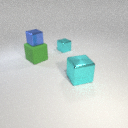
large green rubber cube to the left of small cyan metal cube